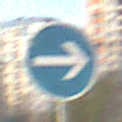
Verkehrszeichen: VorgeschriebeneFahrtrichtungHierRechts
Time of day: MorningAfternoon
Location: Outdoor (Urban)
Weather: PartlyCloudy
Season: NotSpecified
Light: Natural